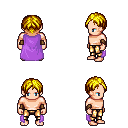
a pixel art fantasy rpg character, male body template, human, light skin, lavender cape, gold greaves, blonde parted hairstyle, cloth bracers, four views (front, back, left, right), 2x2 character sprite sheet, small pixel art, hard edges, no anti-aliasing